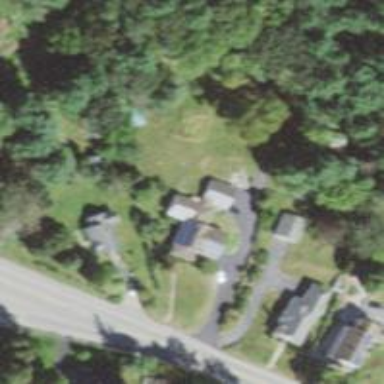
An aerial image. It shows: Residential driveway designated as service road.